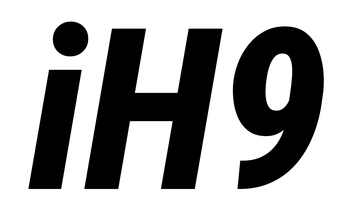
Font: Roboto-Italic_Condensed_ExtraBold_Italic